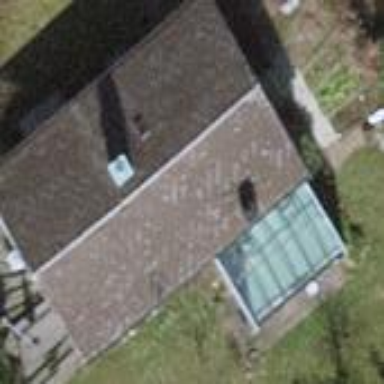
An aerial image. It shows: Building with tiled roof.